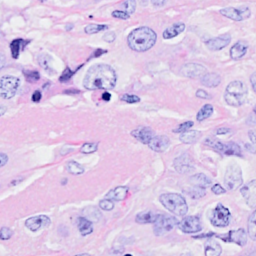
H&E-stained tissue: Breast